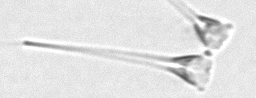
Label: Asterionellopsis_glacialis